Question: I have a custom view ('MyCustomView'), in which I would like to add 'MvxSpinner' and some 'TextView''s. I would like to put all bindings on the custom view and pass them to the MvxSpinner, so I can integrate this new component in my application using the example below, using different bindings each time.
E.g.
in xml
'''
<MyCustomView
android:width="match_parent"
android:height="match_parent"
local:MvxItemTemplate="@layout/item_spinner_dark"
local:MvxBind="ItemsSource StampTypes"
local:MvxDropDownItemTemplate="@layout/spinner_dropdown_item" />
'''
Now, in code I want to add an 'MvxSpinner' using the 'IAttributesof' of 'MyCustomView'
'''
public class MyCustomView : MvxRelativeLayout
{
private MvxSpinner _spinner;
private TextView _errorTxt;
// A bunch of constructors
public MyCustomView (Context context, IAttributeSet attrs, IMvxAdapterWithChangedEvent adapter)
: base(context, attrs, adapter)
{
// Create an MvxSpinner with the attributes
// IMvxAdapterWithChangedEvent is always null
if(adapter == null){
_spinner = new MvxSpinner(context, attrs);
} else {
_spinner = new MvxSpinner(context, attrs, adapter);
}
// Add View to the Layout
AddView(_spinner);
// Add a TextView
_errorTxt = new TextView(context);
_errorTxt.SetPadding(8, 8, 8, 8);
_errorTxt.SetTextAppearance(context, Android.Resource.Attribute.TextAppearanceLarge);
_errorTxt.SetTextColor(Android.Graphics.Color.Red);
AddView(_errorTxt);
}
}
'''
The code above compiles and runs, but the MvxSpinner is not populated with according to the 'local:MvxBind="ItemsSource StampTypes"'. When I remove the MyCustomView and use an MvxSpinner directly, all works as expected. Below is a screenshot of a normal MvxSpinner (which works like a charm) and the result of MyCustomView, where the MvxSpinner is not showing any items.

At first, I thought that creating the MvxSpinner using the IAttributes would do the trick. However, the IMvxAdapterWithChangedEvent parameter is null, so I ran off to try to create the Adapter myself. What am I missing?
So, how can I programatically create an 'MvxSpinner' using these 'IAttributes'?
I'm extending from RelativeLayout, because when I extend from MvxSpinner I cannot add a TextView to the view.
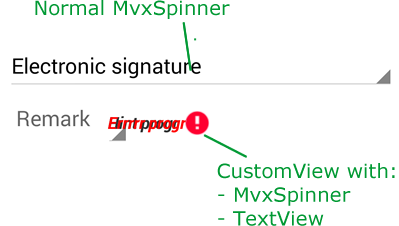
Answer: I don't think you can do what you are trying to do using 'MvxRelativeLayout'.
'MvxRelativeLayout' is supplied to allow you to bind collections of items inside a relative layout - it's not designed for you to manually insert items.
You might be able to achieve something that matches your "reusable control" requirements by:
- <URL>- '<include>'-